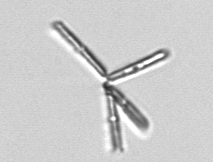
Label: Thalassionema